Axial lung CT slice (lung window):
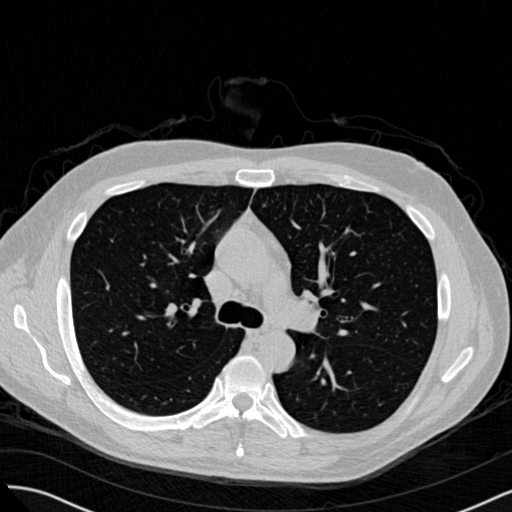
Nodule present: no